Question: Here's my layout screenshot:

How can I arrange all these for them to have a good format (heading being Taking responsibility (means being aware)..) alignment etc.
'''
<RelativeLayout xmlns:android="http://schemas.android.com/apk/res/android"
xmlns:tools="http://schemas.android.com/tools"
android:layout_width="match_parent"
android:layout_height="match_parent"
tools:context=".Menu"
android:background="@android:color/holo_blue_bright"
>
<TextView
android:text="*Follow safety guide for moving around the town and between towns."
android:layout_width="wrap_content"
android:layout_height="wrap_content"
android:id="@+id/textView25"
android:gravity="left"
android:layout_alignParentBottom="true"
android:layout_alignParentLeft="true"
android:layout_alignParentStart="true"
android:layout_marginBottom="51dp" />
<TextView
android:text="*Avoid crowds and do not participate actively in demonstrations even when it is related to programme work."
android:layout_width="wrap_content"
android:layout_height="wrap_content"
android:id="@+id/textView25"
android:gravity="left"
android:layout_below="@+id/textView25"
android:layout_alignParentLeft="true"
android:layout_alignParentStart="true"
android:layout_marginTop="15dp" />
<TextView
android:text="*Avoid crowds and do not participate actively in demonstrations even when it is related to programme work."
android:layout_width="wrap_content"
android:layout_height="wrap_content"
android:id="@+id/textView25"
android:gravity="left"
android:layout_marginBottom="23dp"
android:layout_above="@+id/textView25"
android:layout_toRightOf="@+id/textView25"
android:layout_toEndOf="@+id/textView25" />
<TextView
android:text="*keep this briefing pack in an accessible place, and the emergency numbers in your mobile phone memory"
android:layout_width="wrap_content"
android:gravity="bottom"
android:layout_height="wrap_content"
android:id="@+id/textView28"
android:layout_above="@+id/textView25"
android:layout_toRightOf="@+id/textView25"
android:layout_toEndOf="@+id/textView25"
android:layout_marginBottom="46dp" />
<TextView
android:gravity="center"
android:textColor="#000"
android:textSize="15dp"
android:text="Taking resposibility(means being aware)"
android:layout_width="match_parent"
android:layout_height="wrap_content"
android:id="@+id/textView22"
android:layout_marginTop="18dp"
android:layout_alignParentTop="true"
android:layout_alignParentLeft="true"
android:layout_alignParentStart="true" />
<TextView
android:text="*Avoid moving around town by yourself and always make others aware of your location."
android:layout_width="wrap_content"
android:layout_height="wrap_content"
android:gravity="left"
android:id="@+id/textView25"
android:layout_marginTop="76dp"
android:layout_below="@+id/textView22"
android:layout_alignParentLeft="true"
android:layout_alignParentStart="true" />
<TextView
android:text="*Share any security information that might have implications for Ballloon Ventures to the Country Manager or pc"
android:layout_width="wrap_content"
android:layout_height="wrap_content"
android:id="@+id/textView24"
android:gravity="left"
android:layout_below="@+id/textView26"
android:layout_alignParentLeft="true"
android:layout_alignParentStart="true"
android:layout_marginTop="30dp" />
<TextView
android:text="*If using host home accommondation,check that it is secure.if it is not,tell the Programme Coordinator"
android:layout_width="wrap_content"
android:gravity="bottom"
android:layout_height="wrap_content"
android:id="@+id/textView28"
android:layout_marginTop="14dp"
android:layout_below="@+id/textView24"
android:layout_alignRight="@+id/textView25"
android:layout_alignEnd="@+id/textView25" />
<TextView
android:text="*Report all incidents to your Programmer Cordinator."
android:layout_width="wrap_content"
android:layout_height="wrap_content"
android:id="@+id/textView26"
android:gravity="left"
android:layout_below="@+id/textView25"
android:layout_alignParentLeft="true"
android:layout_alignParentStart="true"
android:layout_marginTop="55dp" />
</RelativeLayout>
'''
Because if I drag one TextView it affecting all other TextView.
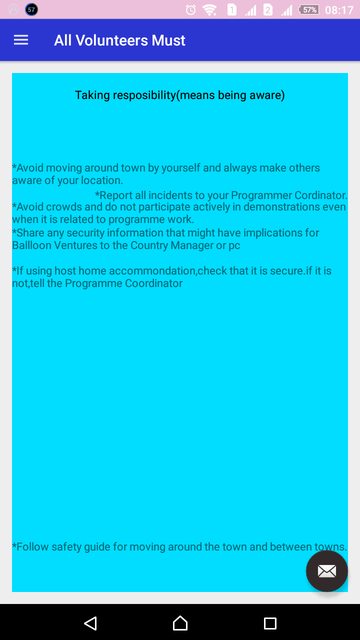
Answer: As @GabeSechan said, you need to learn what properties in means.
When you moving a View in RelativeLayout via Layout Editor, you need to consider some of the following properties in your layout:
'''
android:layout_above="@+id/textView25"
android:layout_below="@+id/textView24"
android:layout_toRightOf="@+id/textView25"
android:layout_toEndOf="@+id/textView25"
android:layout_alignParentLeft="true"
android:layout_alignParentStart="true"
'''
- 'android:layout_above="@+id/textView25"' means that you want the View above view.- 'android:layout_below="@+id/textView24"' means that you want the View below View.- The following properties means that you want the view to the right side of View: '''
android:layout_toRightOf="@+id/textView25"
android:layout_toEndOf="@+id/textView25"
'''
- The following properties means that you want the view to align with the left side of the parent layout:'''
android:layout_alignParentLeft="true"
android:layout_alignParentStart="true"
'''
If you want to edit views position in a RelativeLayout, please with drag and drop via Layout Editor. You better do it manually except you want to have a headache later. Use Layout Editor to view the design result.
Design with a paper or imagination first, then code it after that.
Try to learn it from:
- <URL>